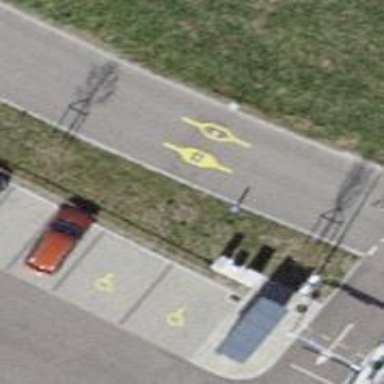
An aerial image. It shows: Rising bollard.